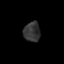
Tissue: prostate
Cell type: T cells
Senescence score: 0.3446
Nuclear area (px): 320
Mean DAPI intensity: 51.953